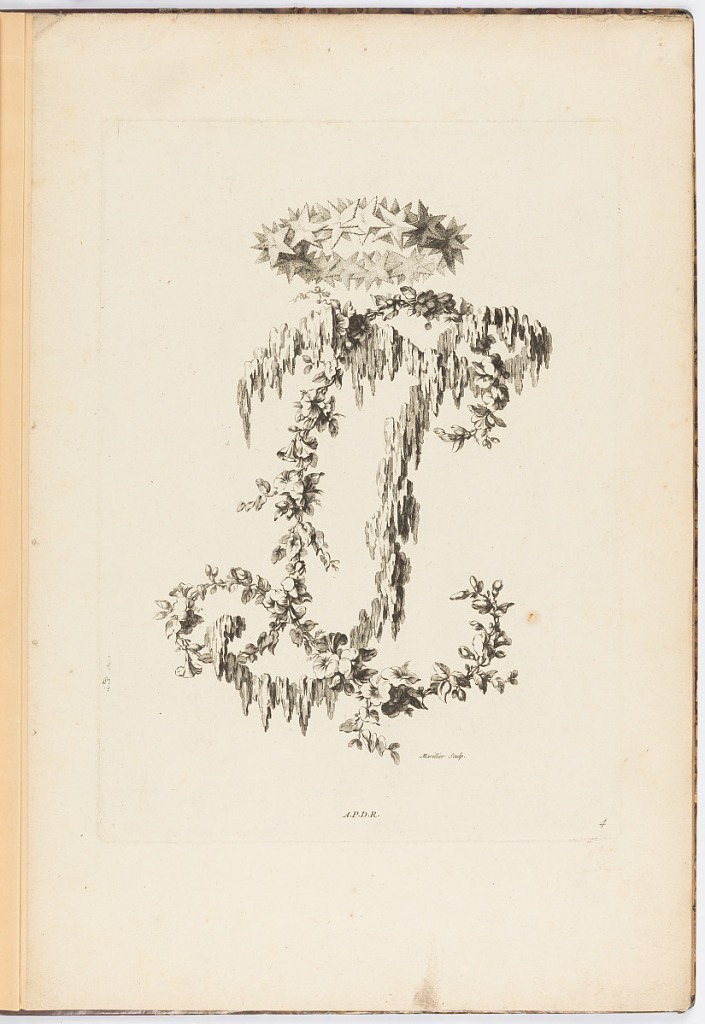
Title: Design for a Cipher (Interlaced Letters)
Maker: Charles-Germain de Saint-Aubin, French, 1721–1786
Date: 1766
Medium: Etching on paper
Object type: Print
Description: Design for the crowned letters L and possibly J, interlaced and comprised of stars, water, flowers, and leaves. The plate is signed and numbered.